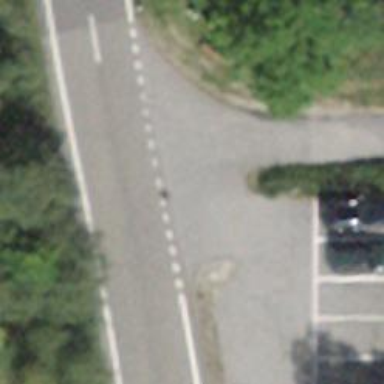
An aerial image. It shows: Bus stop with platform for public transport.